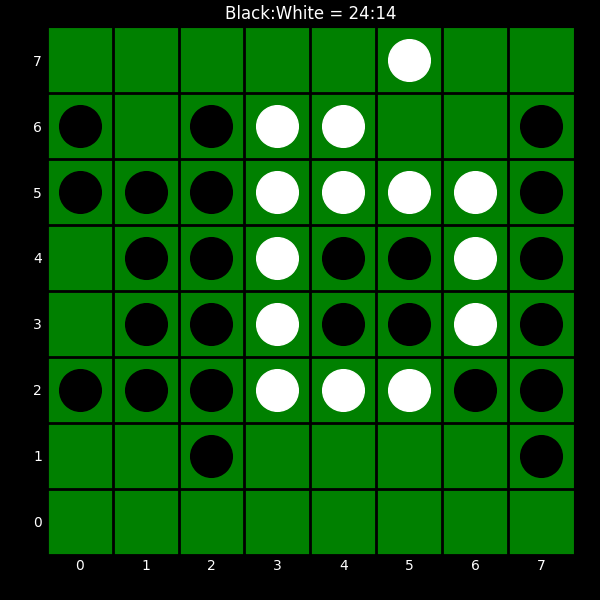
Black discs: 24
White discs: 14